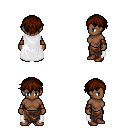
a pixel art fantasy rpg character, female body template, human, dark skin, white cape, robe skirt, brown short bangs hairstyle, cloth bracers, brown shoes, four views (front, back, left, right), 2x2 character sprite sheet, small pixel art, hard edges, no anti-aliasing